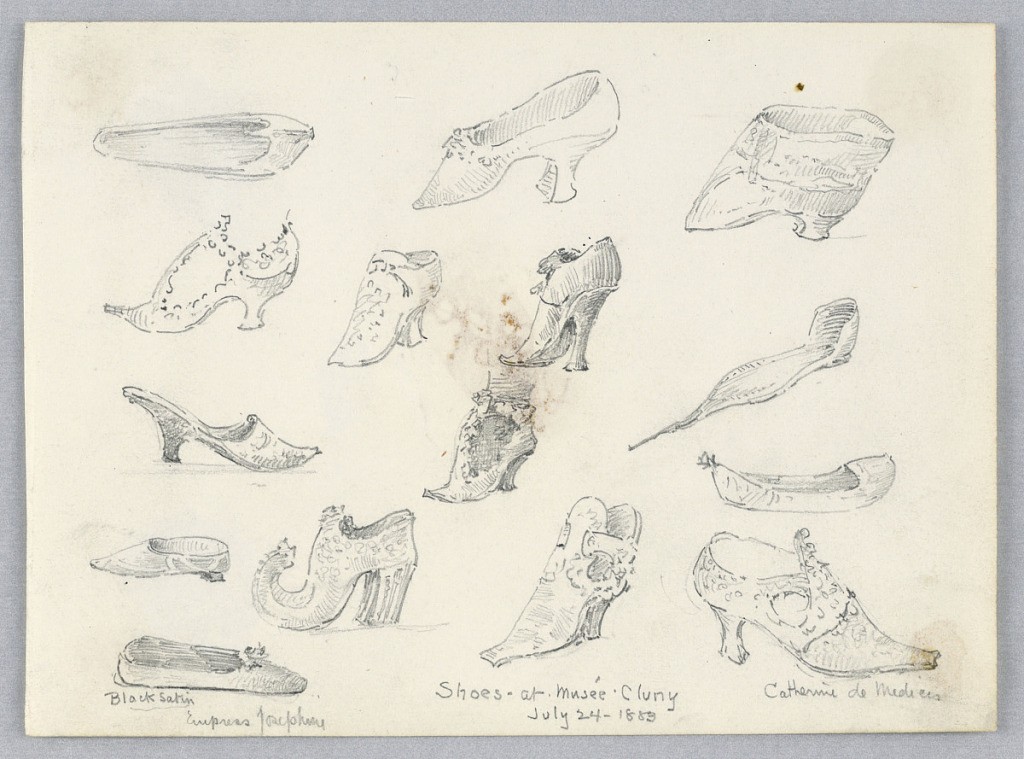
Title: Sketches of Shoes
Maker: Arnold William Brunner, American, 1857–1925
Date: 1883
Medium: Graphite on paper
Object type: Drawing
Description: Various sketches of shoes. All varying in shape and style. Poulaine, Louis heel, high court shoes, flats and Cromwells.